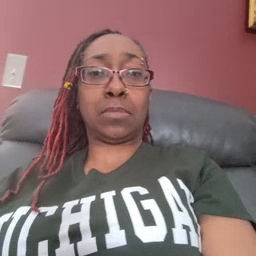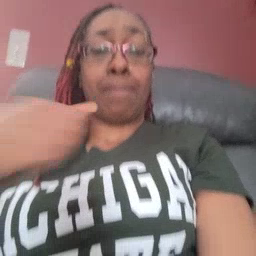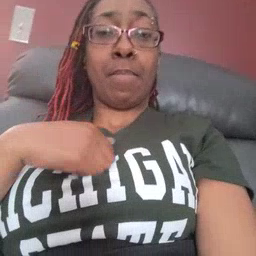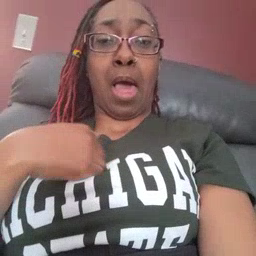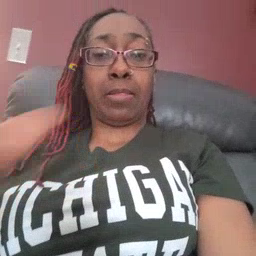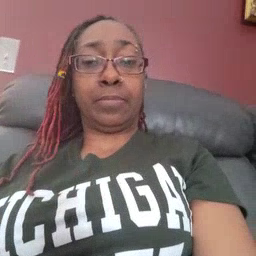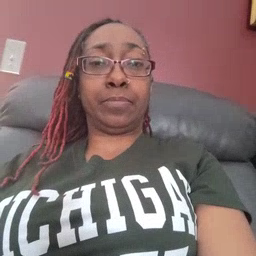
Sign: bath